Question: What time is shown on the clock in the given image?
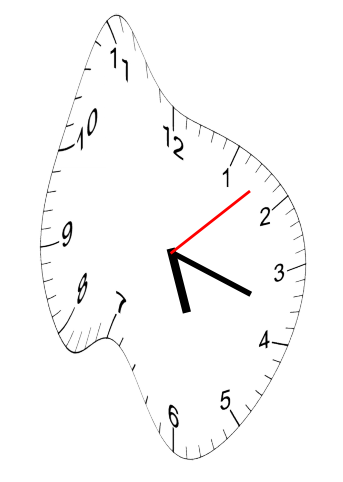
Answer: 05:18:08